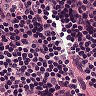
Metastatic tissue present: no